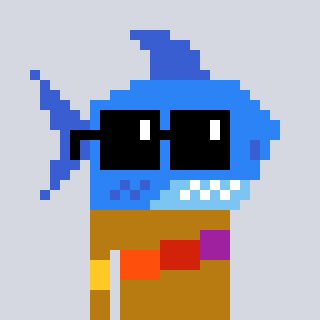
a pixel art character with square black sunglasses, a shark-shaped head and a gold-colored body on a cool background